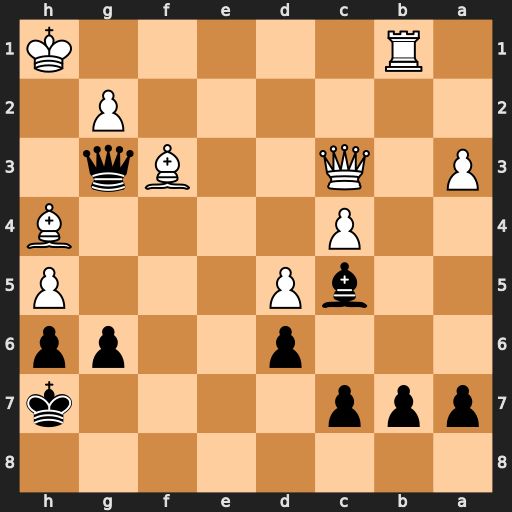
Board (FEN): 8/ppp4k/3p2pp/2bP3P/2P4B/P1Q2Bq1/6P1/1R5K
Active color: b
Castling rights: -
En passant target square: -
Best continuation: Qxh4#